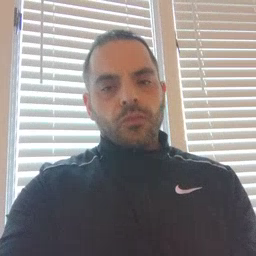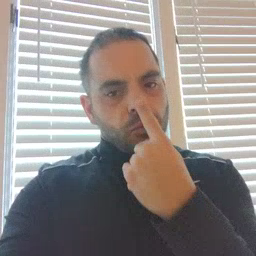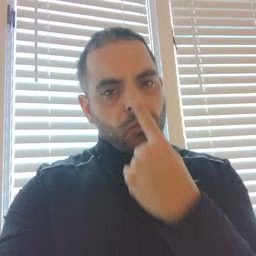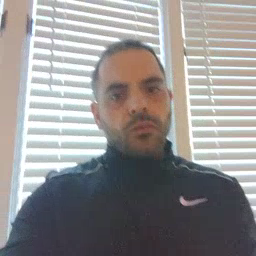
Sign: nose